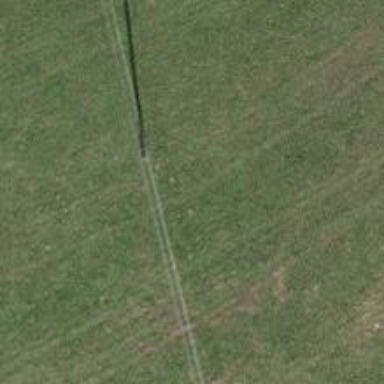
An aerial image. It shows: Power pole.